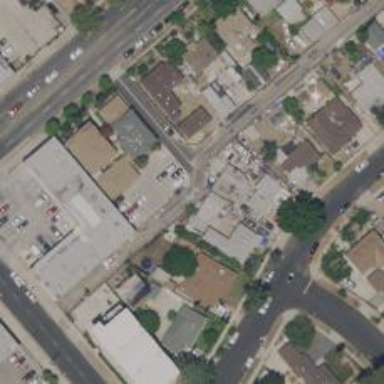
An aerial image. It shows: Alley classified as service road.